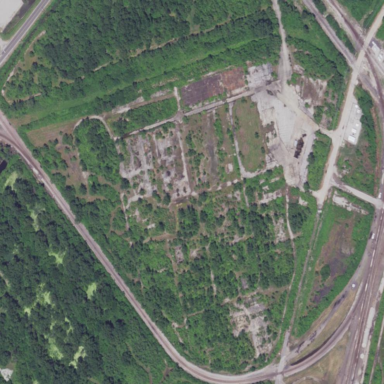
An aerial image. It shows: Brownfield area.